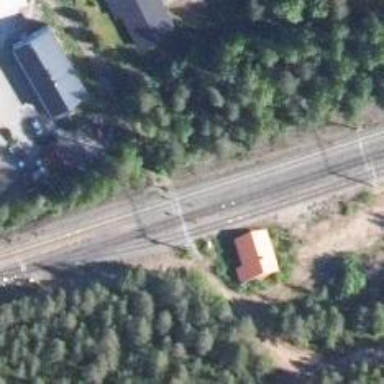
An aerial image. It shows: Railway signal.